Question: I have the following code to scrape data. Data are getting scraped. But the output is little messed up.
'''
from bs4 import BeautifulSoup
import urllib2
import re
import csv
with open('ccccc.csv', 'wb') as f:
writer = csv.writer(f, quoting=csv.QUOTE_ALL)
for i in xrange(1,3):
try:
page = urllib2.urlopen("http://www.codissia.com/member/members-directory/?mode=paging&Keyword=&Type=&pg={}".format(i))
except urllib2.HTTPError:
continue
else:
soup = BeautifulSoup(page.read(), from_encoding=page.info().getparam('charset'))
eachbox = soup.find_all('div', {'class':re.compile(r'members_box[12]')})
for pair in zip(*[iter(eachbox)]*2):
writer.writerow([text.strip() for item in pair for text in item.stripped_strings])
'''
In the image that I have added you see that there is column mismatch.
This is the structure of the data that I am scraping
'''
<div class="members_box_second">
<div class="members_box0">
<p>1</p>
</div>
<div class="members_box1">
<p class="clear"><b>Name:</b><span>Mr.Jagadhesan.S</span></p>
<p class="clear"><b>Designation:</b><span>Proprietor</span></p>
<p class="clear"><b>CODISSIA - Designation:</b><span>(Founder President, CODISSIA)</span></p>
<p class="clear"><b>Name of the Industry:</b><span>Govardhana Engineering Industries</span></p>
<p class="clear"><b>Specification:</b><span>LIFE</span></p>
<p class="clear"><b>Date of Admission:</b><span>19.12.1969</span></p>
</div>
<div class="members_box2">
<p>Ukkadam South</p>
<p class="clear"><b>Phone:</b><span><PHONE>, <PHONE></span></p>
<p class="clear"><b>Email:</b><span><a href="mailto:jagadhesan@infognana.com">jagadhesan@infognana.com</a></span></p>
</div>
</div>
<div class="members_box">
<div class="members_box0">
<p>2</p>
</div>
<div class="members_box1">
<p class="clear"><b>Name:</b><span>Mr.Somasundaram.A</span></p>
<p class="clear"><b>Designation:</b><span>Proprietor</span></p>
<p class="clear"><b>Name of the Industry:</b><span>Everest Engineering Works</span></p>
<p class="clear"><b>Specification:</b><span>LIFE</span></p>
<p class="clear"><b>Date of Admission:</b><span>19.12.1969</span></p>
</div>
<div class="members_box2">
<p>Alagar Nivas, 284 NSR Road</p>
<p class="clear"><b>Phone:</b><span><PHONE></span></p>
<h4>Factory Address</h4>
Coimbatore - 641 027
<p class="clear"><b>Phone:</b><span><PHONE></span></p>
</div>
</div>
'''
I want the data to be placed at the corresponding column. For example, all the names should fall in the same column name , like wise phone no and email and so on.. If Phone no is not present, it should leave a blank space on the csv file..
I am not even close to get the idea to achieve it.

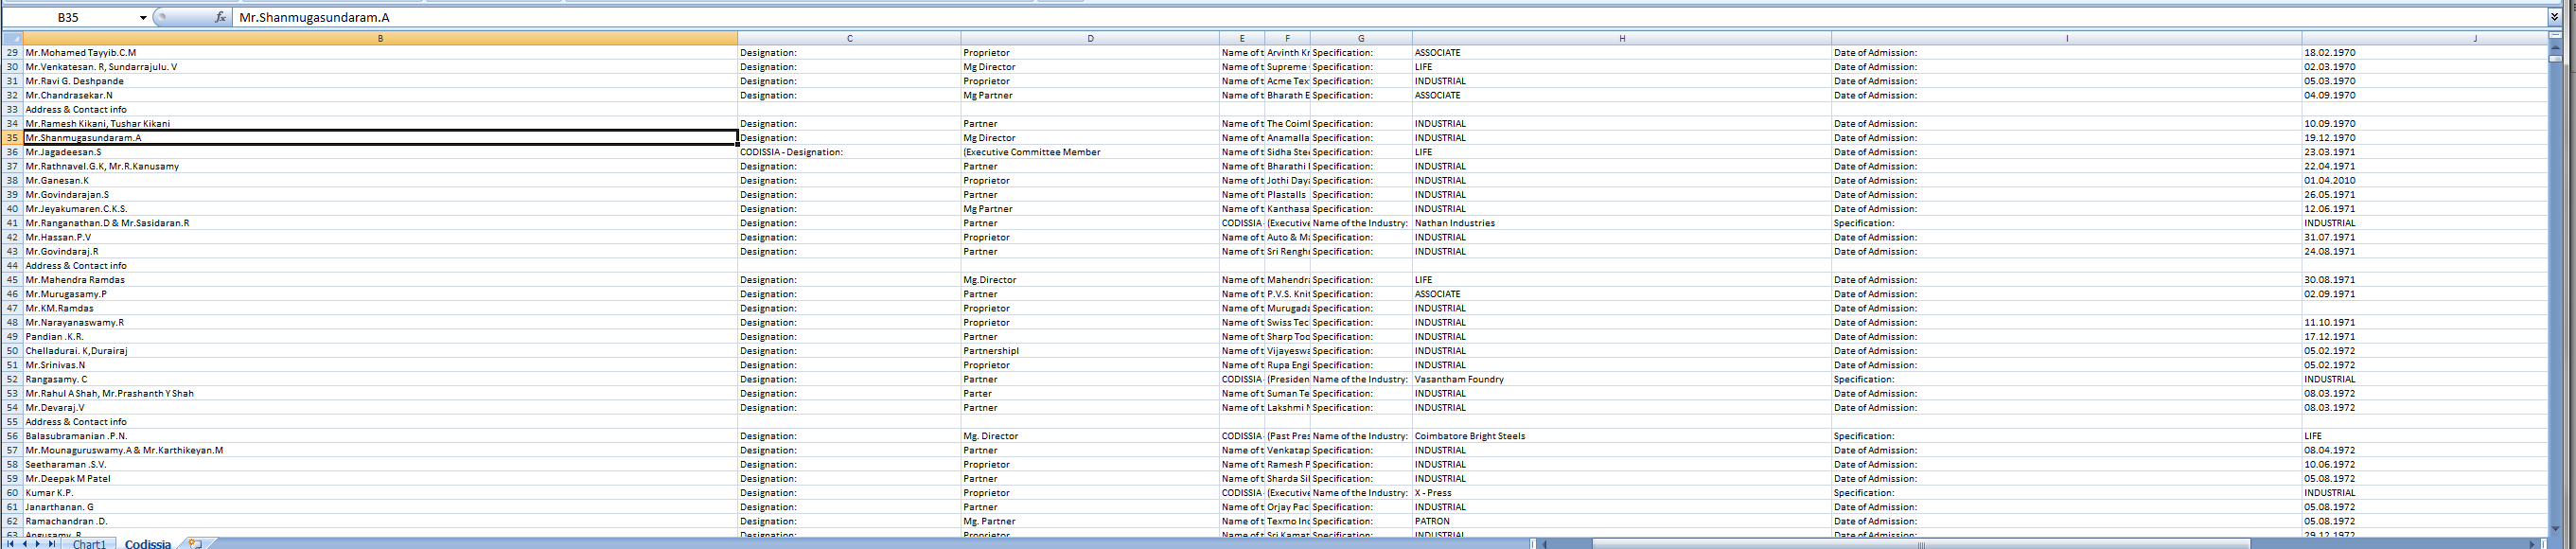
Answer: Based in what do you want I recommend you extract all the values sequentially and then write one by one. For example, look in the following code :
'''
from bs4 import BeautifulSoup
import urllib2
import re
import csv
with open('ccccc.csv', 'wb') as f:
writer = csv.writer(f, quoting=csv.QUOTE_ALL)
for i in xrange(1,3):
try:
page = urllib2.urlopen("http://www.codissia.com/member/members-directory/?mode=paging&Keyword=&Type=&pg={}".format(i))
except urllib2.HTTPError:
continue
else:
soup = BeautifulSoup(page.read(), from_encoding=page.info().getparam('charset'))
eachbox = soup.find_all('div', {'class':re.compile(r'members_box[12]')})
for pair in zip(*[iter(eachbox)]*2):
# I put only the most relevant, you can put more...
dict = {'Name':'','Designation':'','Name of the Industry':'','Specification':'','Date of Admission':'','Phone':'', 'Email':''}
for item in pair:
#this is for the members_box1 , because all is organized by this tree
for p in item.find_all('p'):
dict[p.b.text] = item.p.span.text
# for the second members you need to use it equal but based in his HTML Tree, for example, of course in the second iteration :
dict['Address'] = item.p.text
# write to the CSV
write.writerow([dict[key] for key dict.keys()])
'''
In this way you can write the empty string if the element isn't present because you set in the dictionary the empty string and respect the order impost in the CSV.